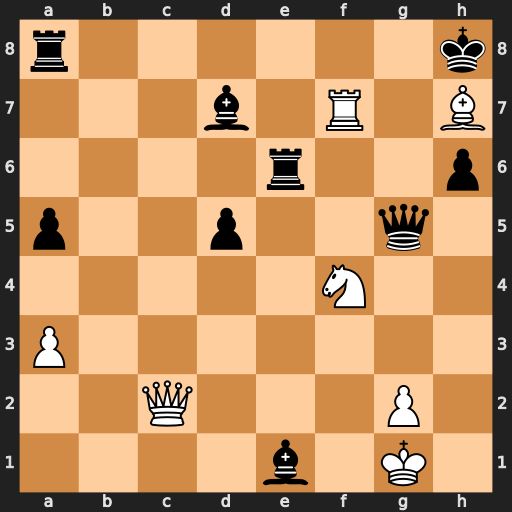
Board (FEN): r6k/3b1R1B/4r2p/p2p2q1/5N2/P7/2Q3P1/4b1K1
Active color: w
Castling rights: -
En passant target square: -
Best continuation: Qb2+ d4 Qxd4+ Rf6 Rxf6